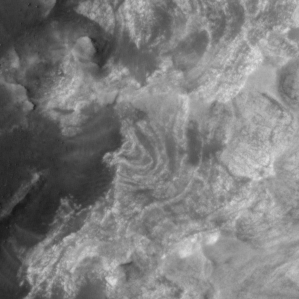
Label: non_frost